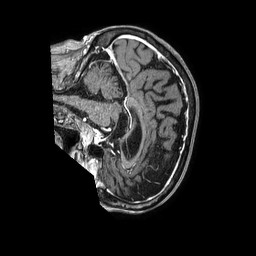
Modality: T1w
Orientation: sagittal
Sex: female
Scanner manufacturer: philips
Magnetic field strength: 1.5 T
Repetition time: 0.007732 s
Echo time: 0.003524 s